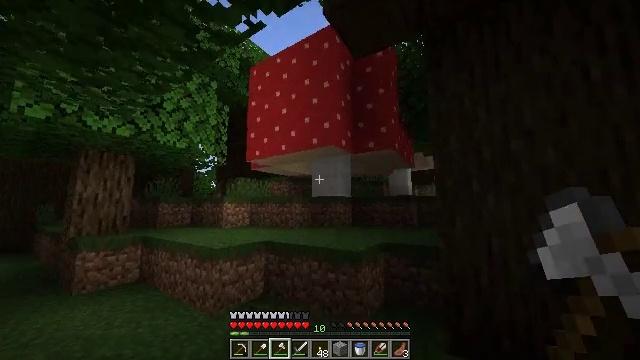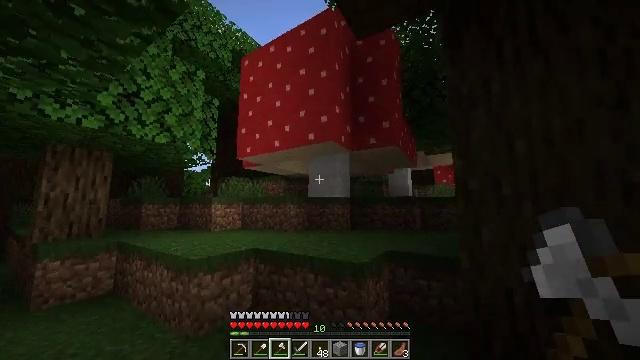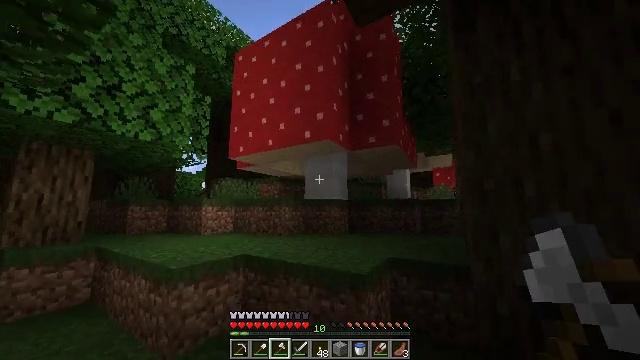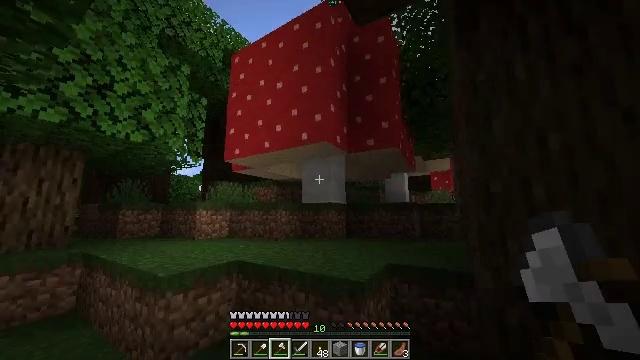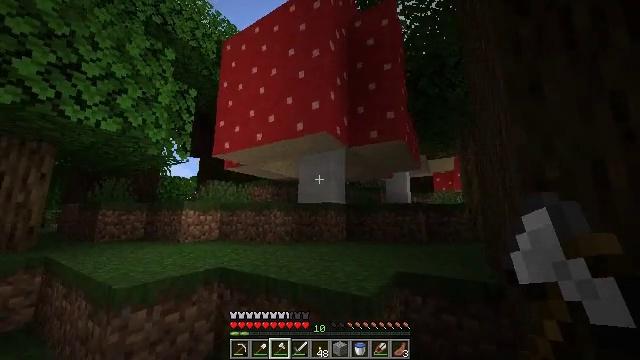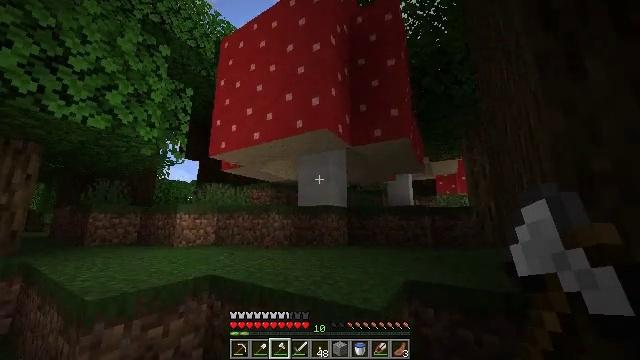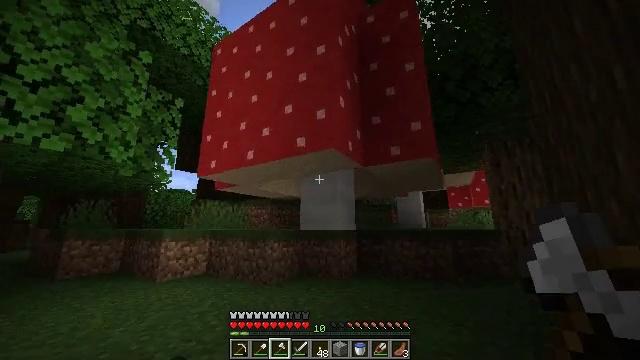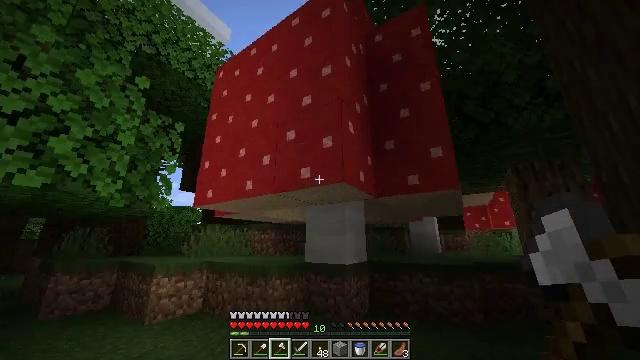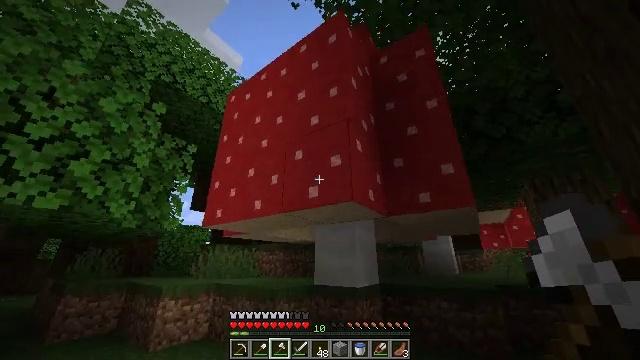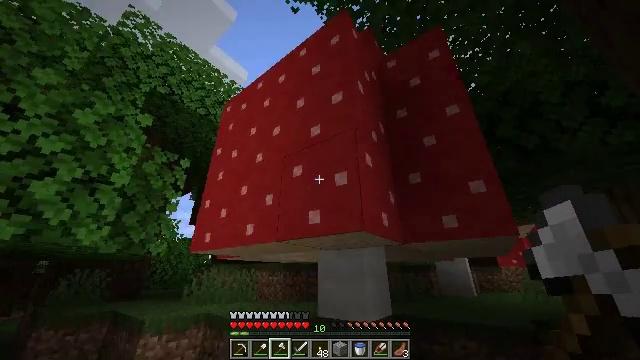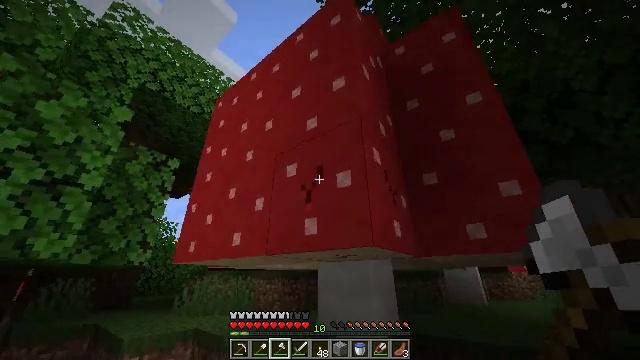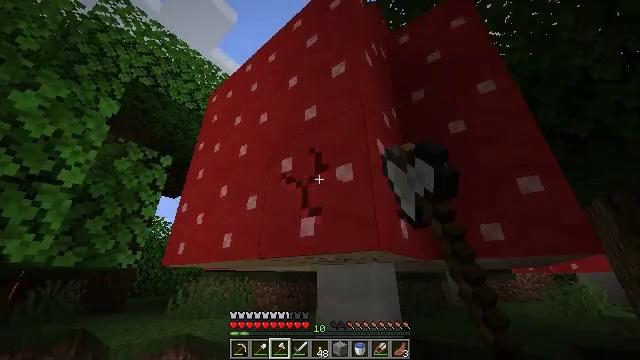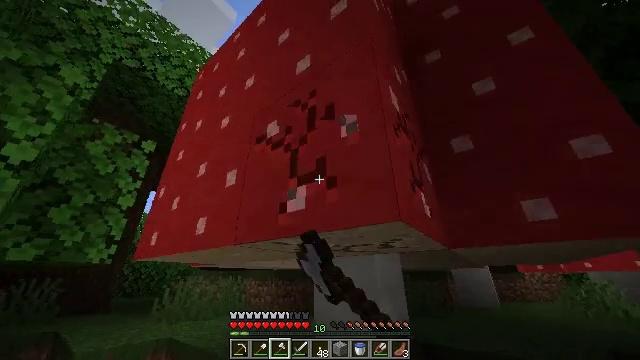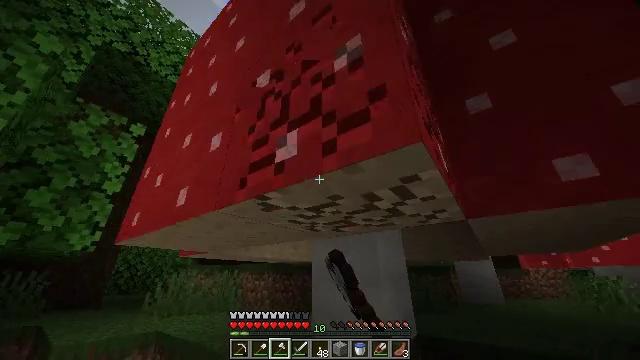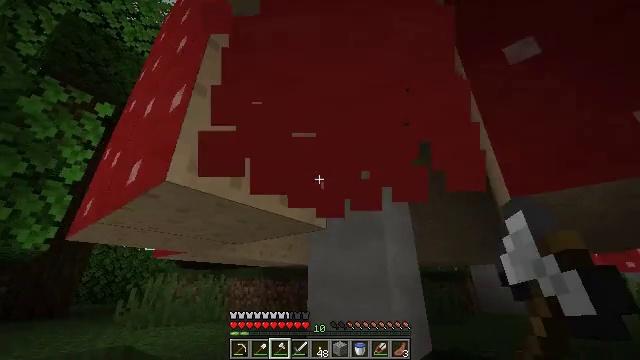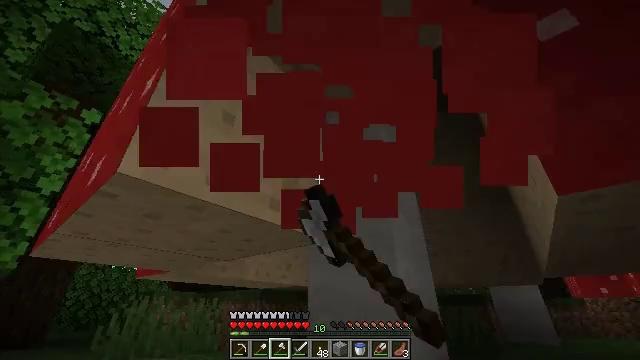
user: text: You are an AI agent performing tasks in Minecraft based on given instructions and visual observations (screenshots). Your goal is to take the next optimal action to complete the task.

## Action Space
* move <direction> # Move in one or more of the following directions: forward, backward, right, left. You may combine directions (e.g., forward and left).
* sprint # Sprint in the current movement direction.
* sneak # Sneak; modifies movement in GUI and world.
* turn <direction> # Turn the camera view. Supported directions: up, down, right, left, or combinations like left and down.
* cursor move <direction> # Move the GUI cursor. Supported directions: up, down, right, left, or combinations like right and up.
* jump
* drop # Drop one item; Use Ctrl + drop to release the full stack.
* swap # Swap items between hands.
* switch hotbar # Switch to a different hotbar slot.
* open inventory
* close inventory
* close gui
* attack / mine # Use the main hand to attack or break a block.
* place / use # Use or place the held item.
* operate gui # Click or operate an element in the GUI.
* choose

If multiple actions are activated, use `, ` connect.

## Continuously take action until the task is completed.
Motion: motion action
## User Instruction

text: Break the red mushroom block.
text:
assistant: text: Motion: move forward, sprint
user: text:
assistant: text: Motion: move forward
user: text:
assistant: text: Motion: move forward, turn up
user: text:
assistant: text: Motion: move forward
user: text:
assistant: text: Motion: move forward, turn up
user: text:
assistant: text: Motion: move forward, turn up, jump
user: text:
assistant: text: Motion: move forward, turn left and up, jump
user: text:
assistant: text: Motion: move forward, turn left and up, jump
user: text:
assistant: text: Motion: move forward, turn left and up, jump
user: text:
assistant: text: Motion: move forward, attack / mine
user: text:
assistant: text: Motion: move forward, attack / mine
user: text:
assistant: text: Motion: move forward, attack / mine
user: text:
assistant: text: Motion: attack / mine
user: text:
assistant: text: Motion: attack / mine
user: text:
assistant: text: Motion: turn up, attack / mine
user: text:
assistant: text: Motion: turn up, attack / mine
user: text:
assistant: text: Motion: turn up, attack / mine
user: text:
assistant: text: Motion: turn up, attack / mine
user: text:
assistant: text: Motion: turn up, attack / mine
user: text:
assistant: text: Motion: turn up, attack / mine
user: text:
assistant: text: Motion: attack / mine
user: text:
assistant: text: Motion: attack / mine
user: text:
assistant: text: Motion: attack / mine
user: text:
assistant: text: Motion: attack / mine
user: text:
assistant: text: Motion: attack / mine